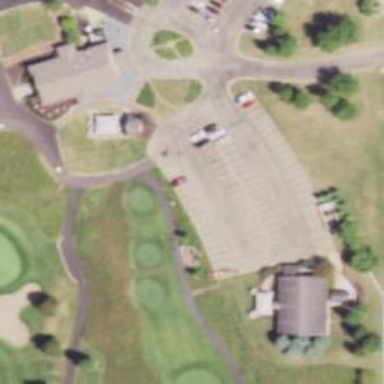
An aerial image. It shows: Path designated for golf carts.